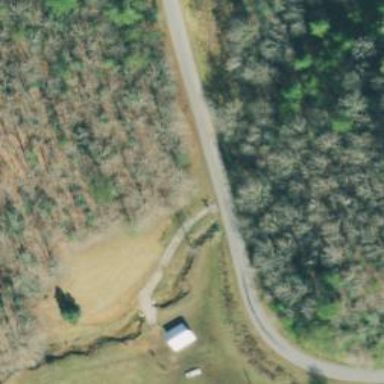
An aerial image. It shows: Culvert tunnel.